Field crop: maize
Growth stage: 2
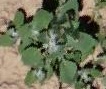
Species: chenopodium